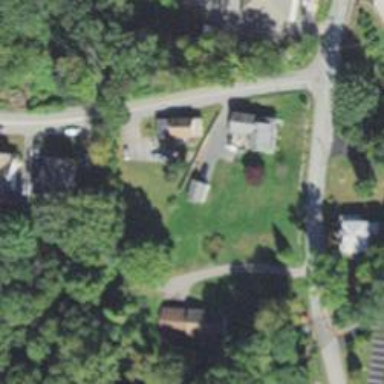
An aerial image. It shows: Residential driveway designated as service road.